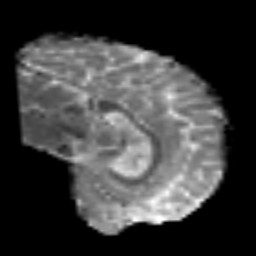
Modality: MD
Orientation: sagittal
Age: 54
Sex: male
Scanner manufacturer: siemens
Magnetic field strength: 3 T
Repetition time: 6.1 s
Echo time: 0.101 s